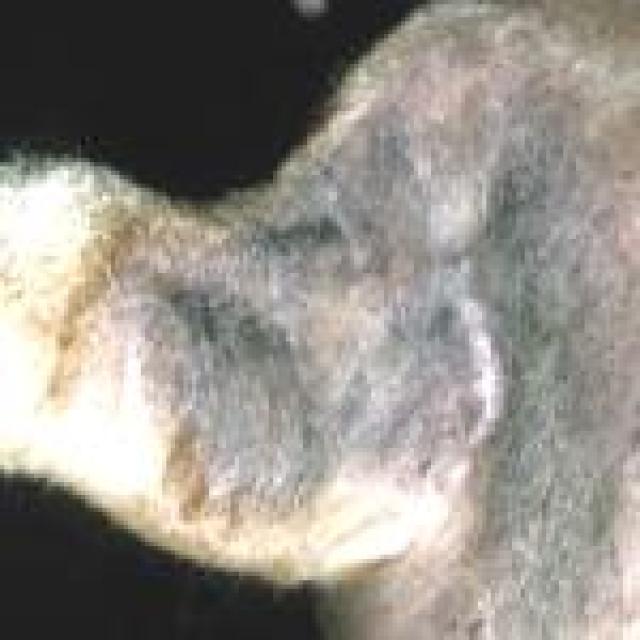
Canine fungal skin infection — characterized by alopecia, scaling, crusting, and circular lesions. Common agents include Malassezia and Candida species.